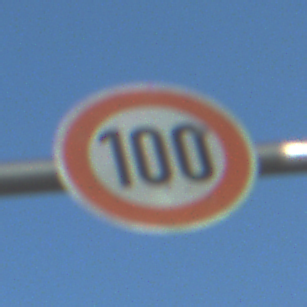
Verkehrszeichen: Geschwindigkeit100
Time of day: MorningAfternoon
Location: Outdoor (Nature)
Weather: Clear
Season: NotSpecified
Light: Natural